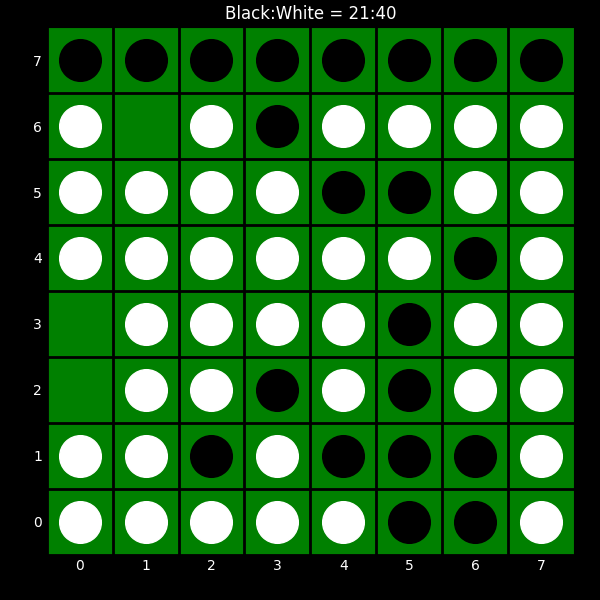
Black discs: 21
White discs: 40